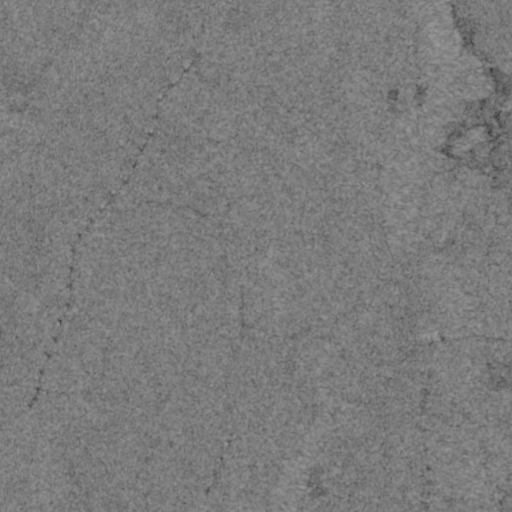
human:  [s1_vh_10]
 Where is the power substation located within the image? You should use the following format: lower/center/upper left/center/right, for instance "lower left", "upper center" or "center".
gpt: The power substation is located in the lower right of the image.
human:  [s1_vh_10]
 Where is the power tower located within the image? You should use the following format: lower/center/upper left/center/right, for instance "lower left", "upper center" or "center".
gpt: The power tower is located in the lower right of the image.
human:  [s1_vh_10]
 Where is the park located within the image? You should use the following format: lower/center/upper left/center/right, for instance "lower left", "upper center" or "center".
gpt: There is no park in the image.

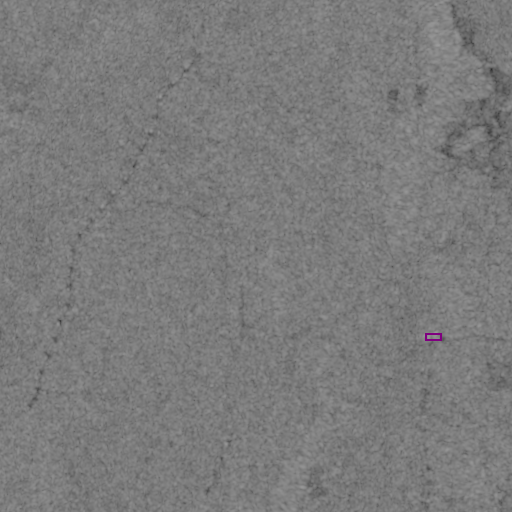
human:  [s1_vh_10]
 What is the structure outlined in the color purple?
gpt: The structure outlined in purple is a power substation.
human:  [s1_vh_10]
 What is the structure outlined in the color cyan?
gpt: There is no cyan outline.